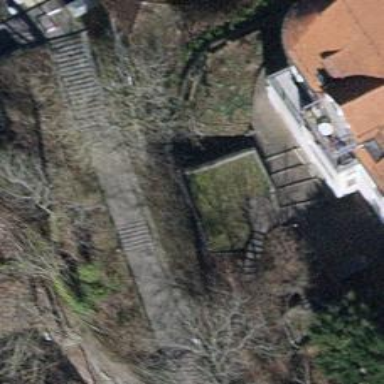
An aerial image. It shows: Steps made of asphalt.